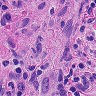
Metastatic tissue present: no